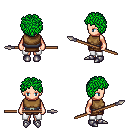
a pixel art fantasy rpg character, female body template, human, light skin, leather chest armor, white pants, green curly afro hairstyle, metal boots, spear, four views (front, back, left, right), 2x2 character sprite sheet, small pixel art, hard edges, no anti-aliasing